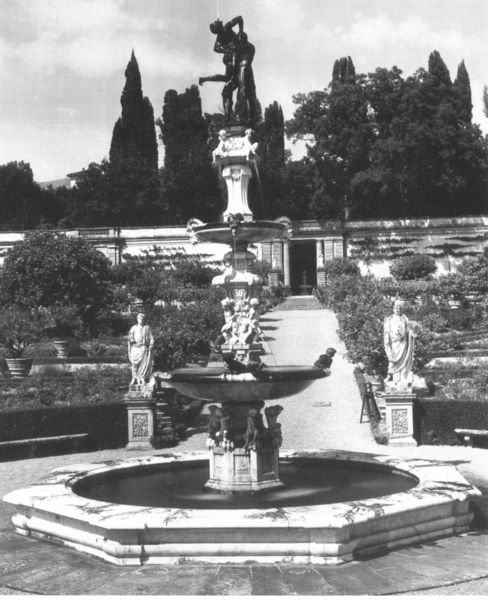
Titel: Herkules-Antäus Brunnen
Künstler: Pierino da Vinci
Standort: Florenz, Villa di Castello (EU - I - Toskana)
Schlagwörter: baum, himmel, nackt, wasser, wolken, bäume, frankreich, marmor, park, schloss, weg, barock, schale, sockel, teller, sonne, gewand, renaissance, brunnen, garten, skulptur, springbrunnen, statue, zypressen, blumentopf, terrasse, italien, hang, mauer, bank, figuren, plastik, foto, fotografie, zypresse, becken, schwarz weiss, raub, statuen, hanglage, fontäne, orangerie, herkules, wasserspeier, skultpur, gartenanlage, lustgarten, brunnenschale, bette, antaeus